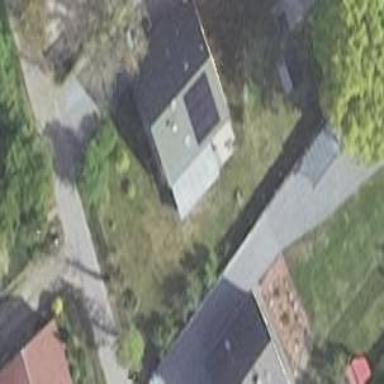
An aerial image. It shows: Simple house.